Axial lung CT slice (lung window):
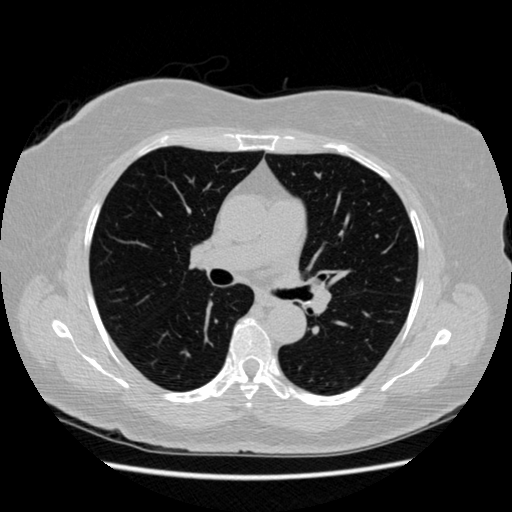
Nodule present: no